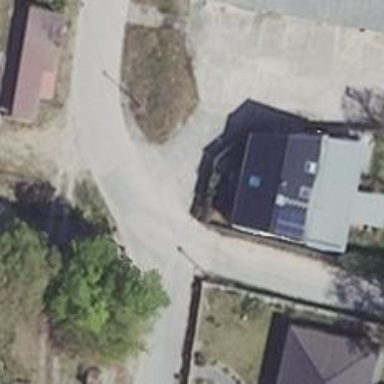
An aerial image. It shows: Residential road surfaced with concrete plates.